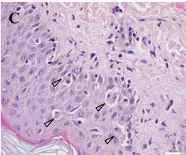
Apoptotic bodies (arrowheads) were visualized in the epidermis collected from the affected area at different body locations (630x magnification) (C,D). All histological sections (2 x 2 mm) were prepared from formalin-fixed paraffin-embedded (FFPE) tissue specimens. Scale 20 mum.
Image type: pathology (h&e)